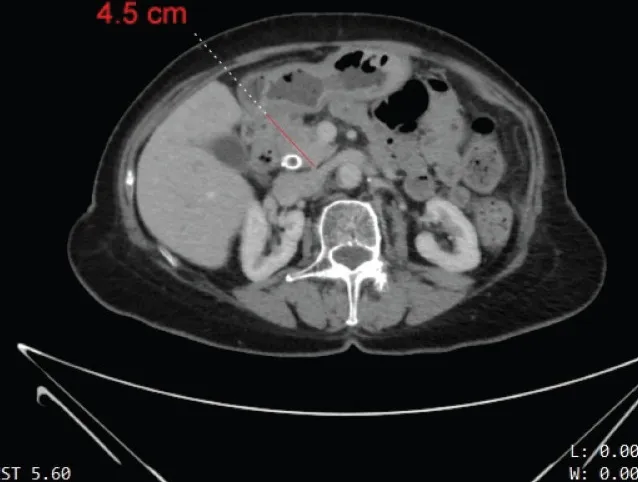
Contrast-enhanced CT demonstrating the stability of the mass at the head of the pancreas without further progression, or distant metastases.
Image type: radiology (ct)